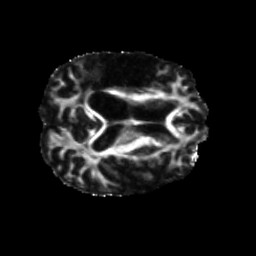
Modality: FA
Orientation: axial
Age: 55
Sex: male
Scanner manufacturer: siemens
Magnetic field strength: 3 T
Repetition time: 5.25 s
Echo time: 0.08 s